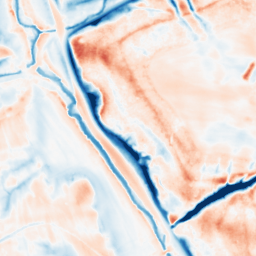
Category: multiscale
Decomposition family: dog_multiscale
Decomposition parameters: sigma_ratio: 2
n_scales: 4
base_sigma: 0.5
Upsampling method: linear_exact
Upsampling parameters: scale: 2
Upsampling scale: 2